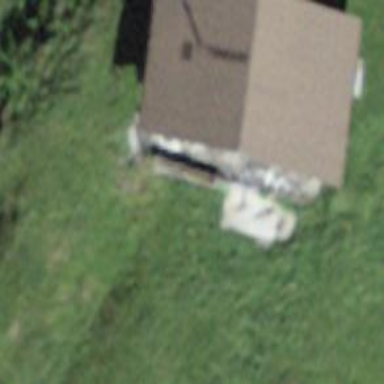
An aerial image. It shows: Barn.